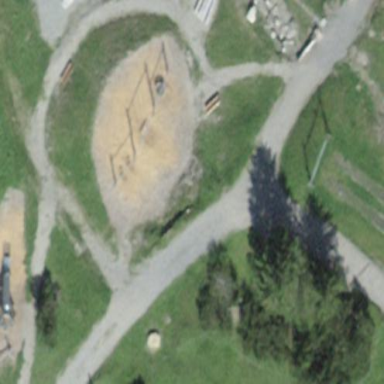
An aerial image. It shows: Playground area for leisure activities on the land.